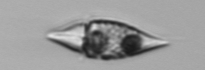
Label: Amphidinium